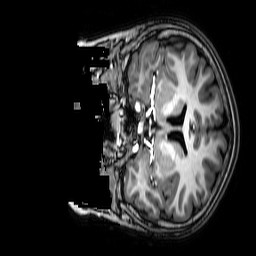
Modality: T1w
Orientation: coronal
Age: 14
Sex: male
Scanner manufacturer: philips
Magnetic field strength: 3 T
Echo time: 0.0038 s